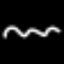
Label: squiggle